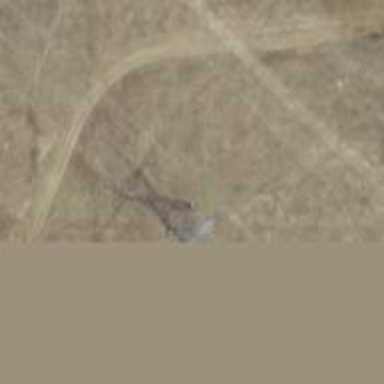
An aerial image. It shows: Lattice structure tower used for power transmission.